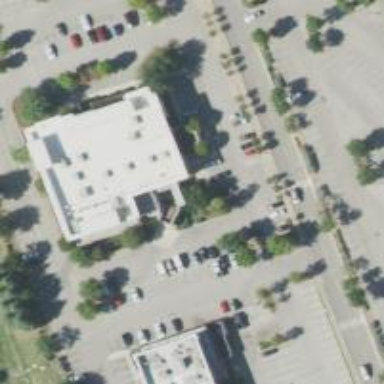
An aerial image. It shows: Retail building housing restaurant.